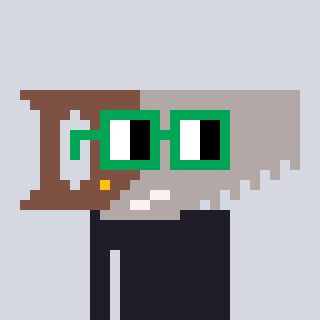
a pixel art character with square green glasses, a saw-shaped head and a teal-colored body on a cool background